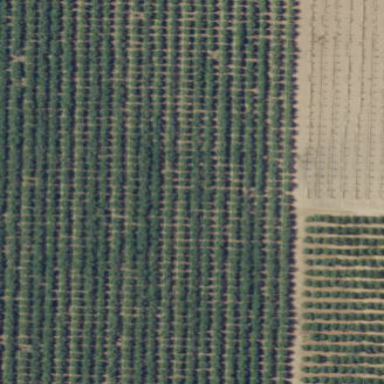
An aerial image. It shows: Orchard filled with pomegranate trees.